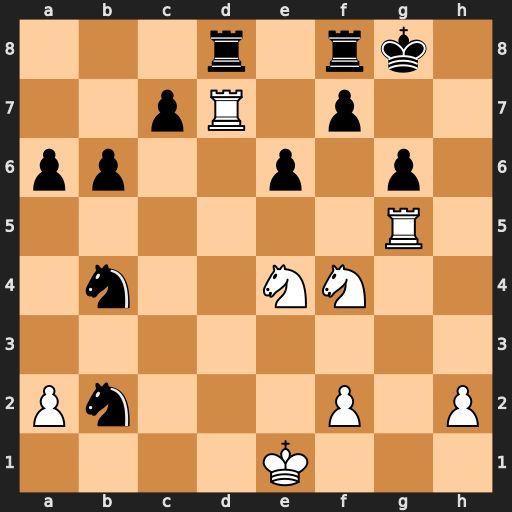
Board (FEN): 3r1rk1/2pR1p2/pp2p1p1/6R1/1n2NN2/8/Pn3P1P/4K3
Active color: w
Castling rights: -
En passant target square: -
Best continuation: Nf6+ Kh8 Nxg6+ Kg7 Nxf8+